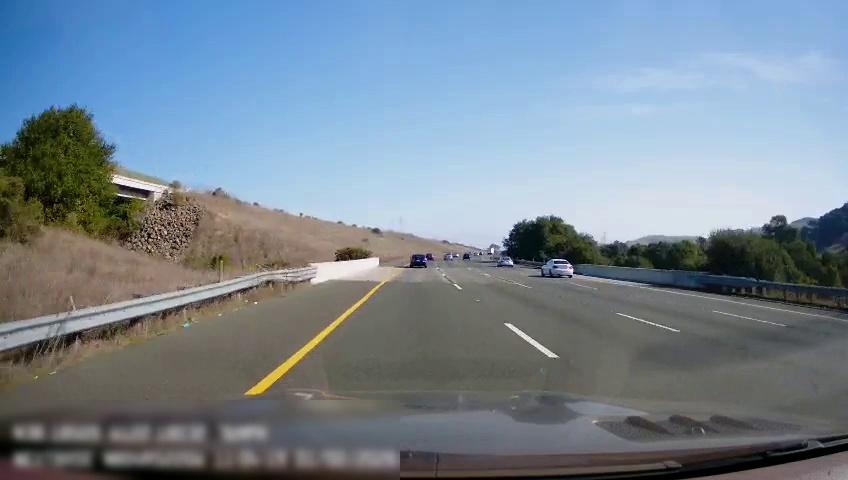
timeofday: Day
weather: Sunny
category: Drivable Space
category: Vehicles | Car
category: Vehicles | Car
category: Vehicles | Car
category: Vehicles | Car
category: Lanes | Alternate Lane
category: Lanes | Alternate Lane
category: Lanes | Alternate Lane
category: Lanes | Current Lane
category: Lanes | Alternate Lane